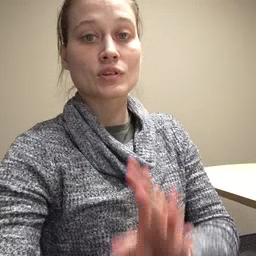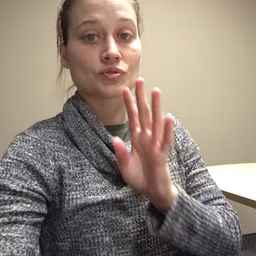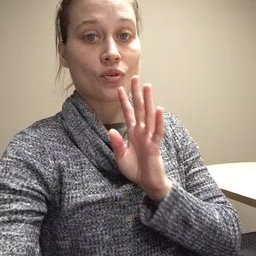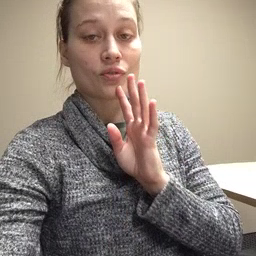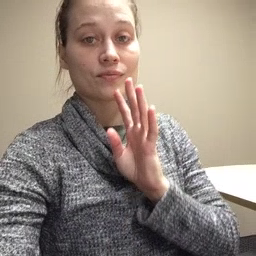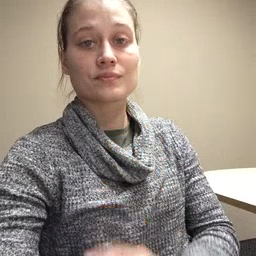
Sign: talk